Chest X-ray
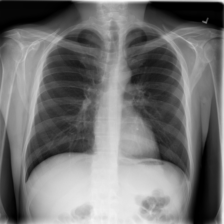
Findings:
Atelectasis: negative
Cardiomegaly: negative
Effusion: negative
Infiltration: negative
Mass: negative
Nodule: negative
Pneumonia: negative
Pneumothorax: negative
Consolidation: negative
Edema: negative
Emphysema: negative
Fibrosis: negative
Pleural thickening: negative
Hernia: negative